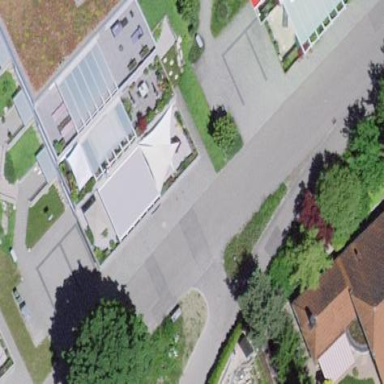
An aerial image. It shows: Terrace building.